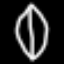
Label: leaf